八年级 · 度量几何学
如图, 在 $\triangle A B C$ 中, $A D \perp B C, C E \perp A B$, 垂足分别为 $D 、 E, A D 、 C E$ 交于点 $H$,已知 $E H=E B=3, A E=4$, 则 $C H$ 的长是 $(\quad)$

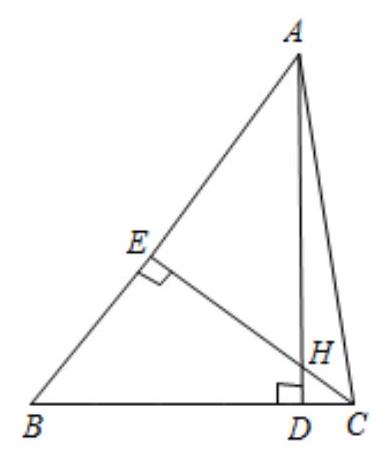
A. 4
B. 5
C. 1
D. 2
答案: C